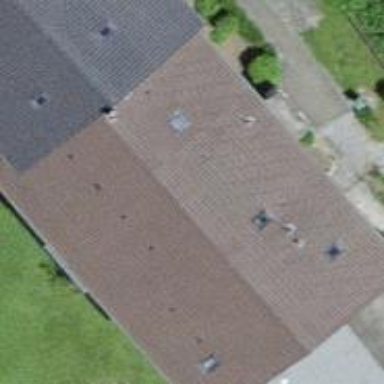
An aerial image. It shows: Gabled roof made of roof tiles on apartment building.